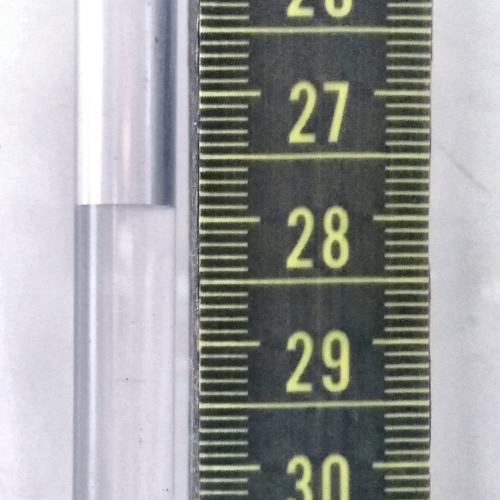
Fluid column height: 27.9 cm